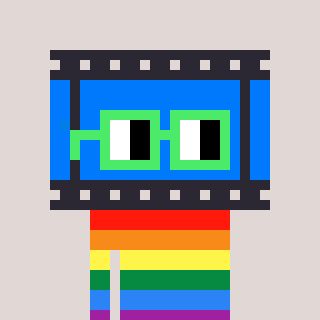
a pixel art character with square light green glasses, a film strip-shaped head and a foggrey-colored body on a warm background